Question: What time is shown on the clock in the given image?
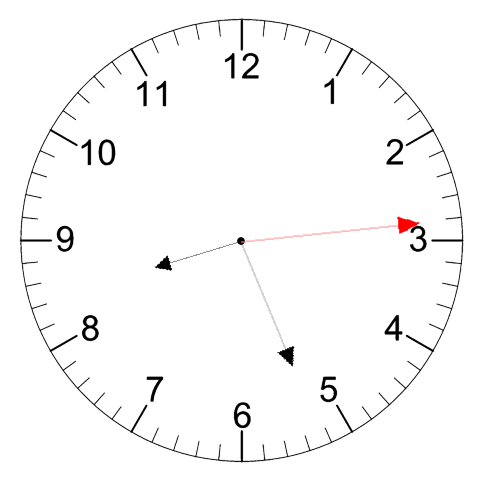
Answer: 08:26:14